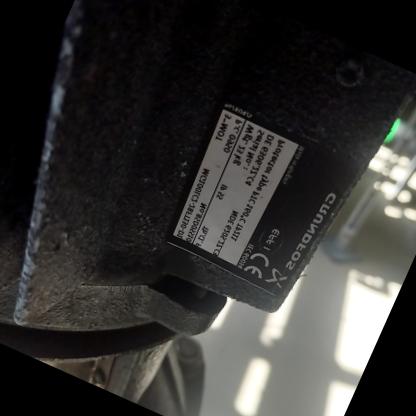
Klasa: tabliczka-znamionowa